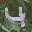
Label: 4